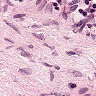
Metastatic tissue present: no